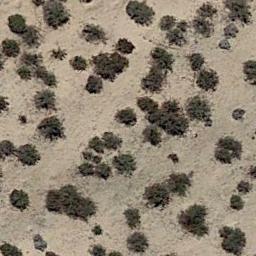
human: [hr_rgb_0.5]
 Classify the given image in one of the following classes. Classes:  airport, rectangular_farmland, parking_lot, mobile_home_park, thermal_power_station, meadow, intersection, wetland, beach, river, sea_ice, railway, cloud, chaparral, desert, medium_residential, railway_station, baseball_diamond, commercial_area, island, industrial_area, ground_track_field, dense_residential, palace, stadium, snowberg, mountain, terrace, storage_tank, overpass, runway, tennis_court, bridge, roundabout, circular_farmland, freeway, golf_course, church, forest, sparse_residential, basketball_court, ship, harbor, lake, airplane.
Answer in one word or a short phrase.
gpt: chaparral